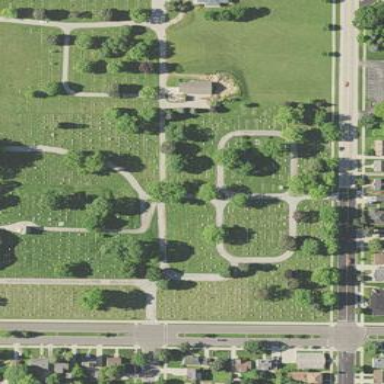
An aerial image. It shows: Cemetery.